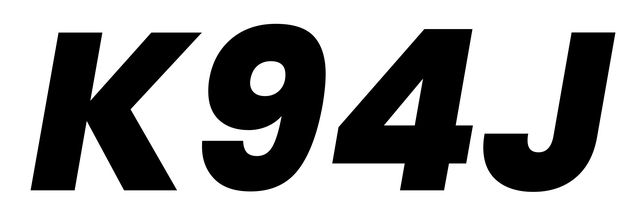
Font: Poppins-ExtraBoldItalic